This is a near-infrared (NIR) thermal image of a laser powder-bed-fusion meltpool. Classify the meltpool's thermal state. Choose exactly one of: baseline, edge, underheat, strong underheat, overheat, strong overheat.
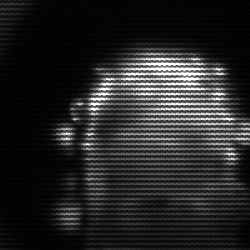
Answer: baseline